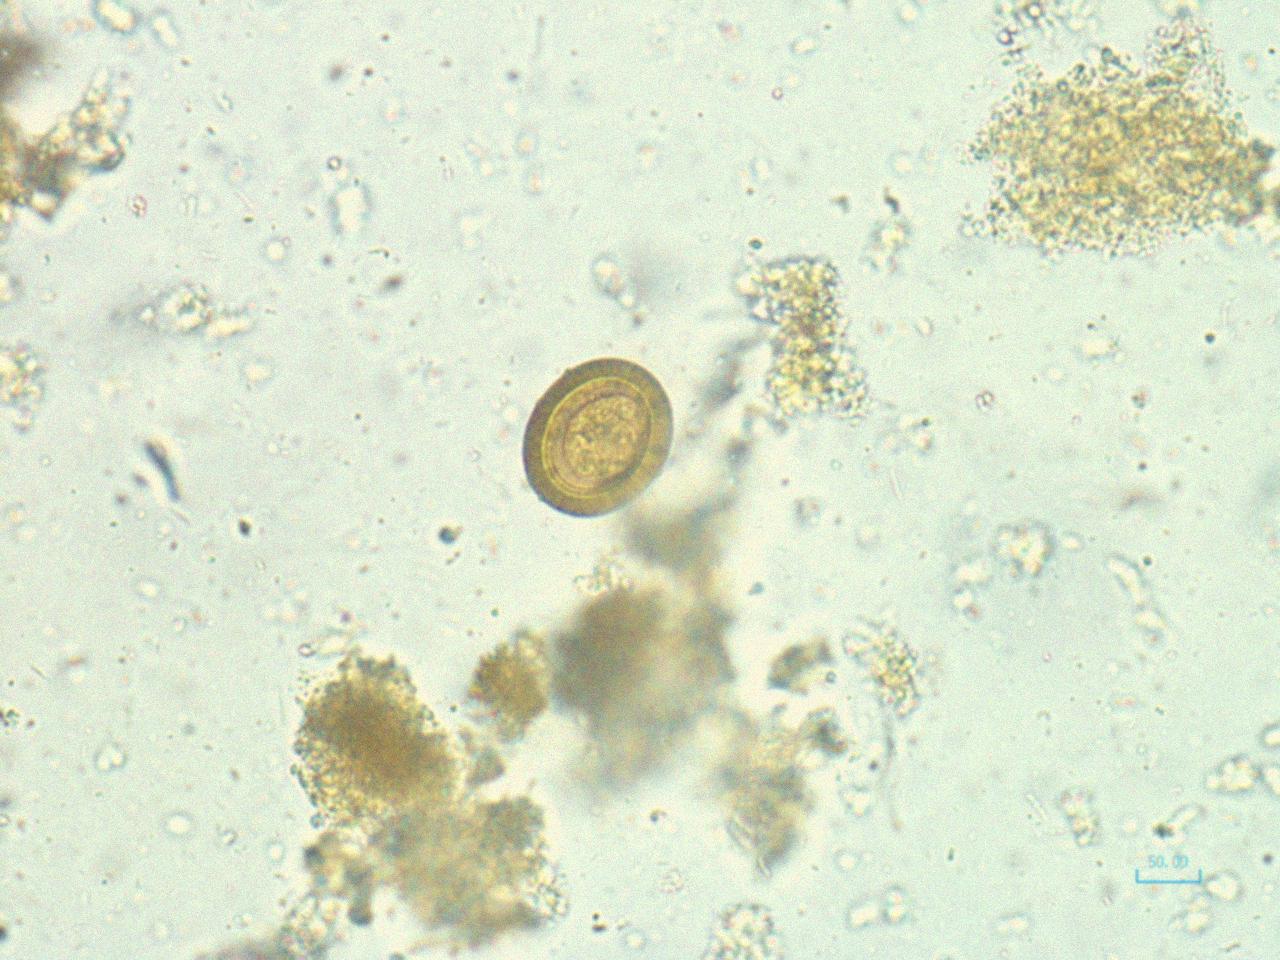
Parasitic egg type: Taenia spp. egg